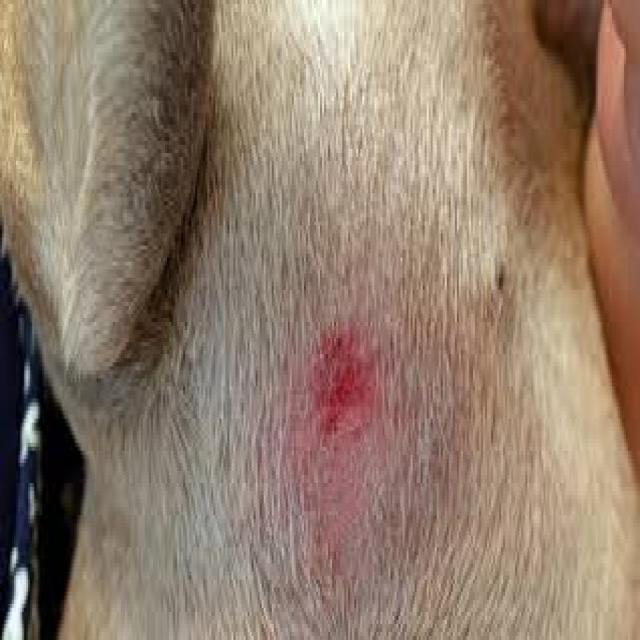
Canine dermatitis — inflammation of the skin presenting with erythema, pruritus, papules, and excoriation. May be allergic, contact, or atopic in origin.